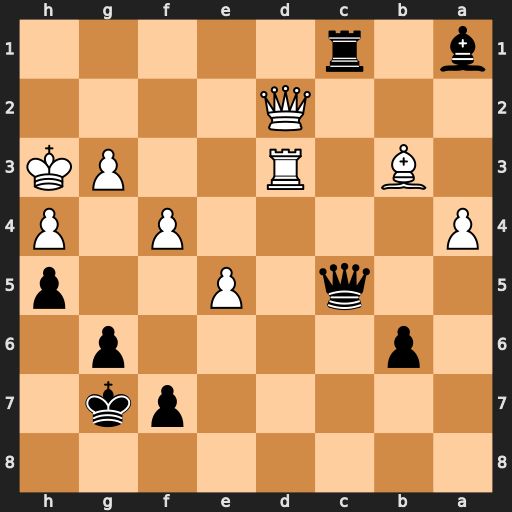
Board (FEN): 8/5pk1/1p4p1/2q1P2p/P4P1P/1B1R2PK/3Q4/b1r5
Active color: b
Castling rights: -
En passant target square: -
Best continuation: Rh1+ Kg2 Qg1+ Kf3 Rh2 Qxh2 Qxh2